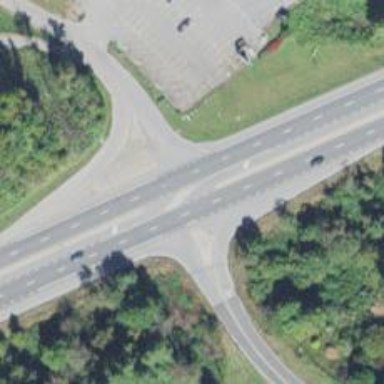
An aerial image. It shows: Trunk link road with asphalt surface.